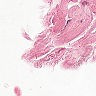
Metastatic tissue present: no